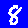
Digit: 8